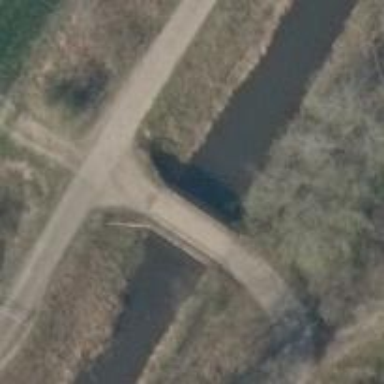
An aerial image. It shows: Concrete bridge over agricultural cycleway.